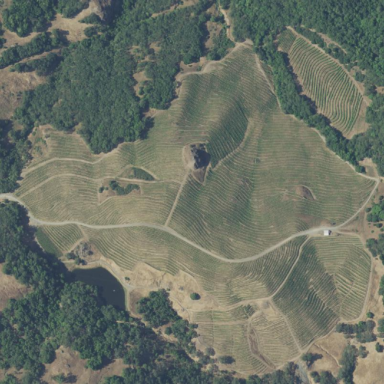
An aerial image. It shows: Vineyard growing wine grapes.